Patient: sex M, age 49
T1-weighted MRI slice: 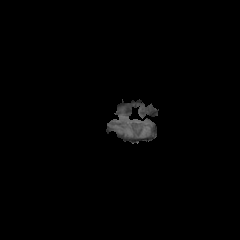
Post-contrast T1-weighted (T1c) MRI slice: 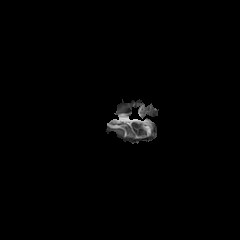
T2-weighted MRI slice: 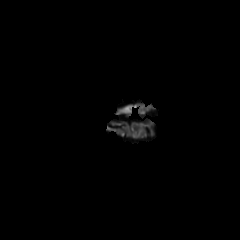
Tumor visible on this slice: no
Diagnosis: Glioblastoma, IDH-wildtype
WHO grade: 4